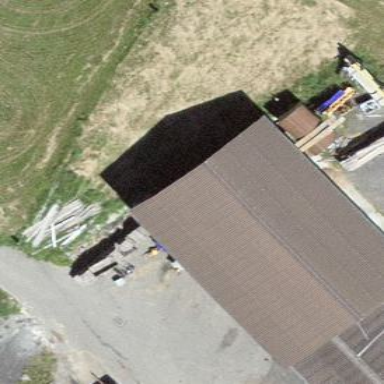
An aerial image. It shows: Shed.